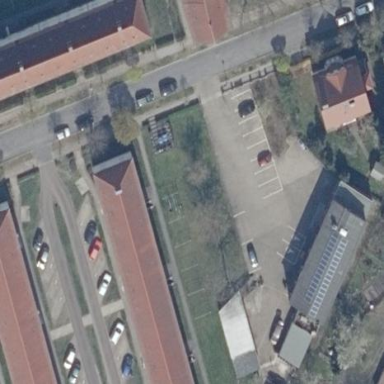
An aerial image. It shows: Parking area.